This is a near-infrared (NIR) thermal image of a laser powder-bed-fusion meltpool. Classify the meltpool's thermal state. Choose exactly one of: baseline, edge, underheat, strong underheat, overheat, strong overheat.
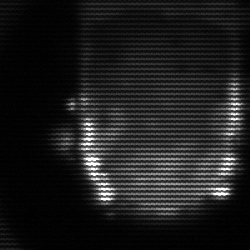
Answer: baseline